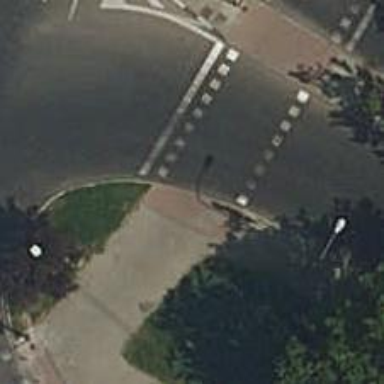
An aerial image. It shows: Road with traffic signals.